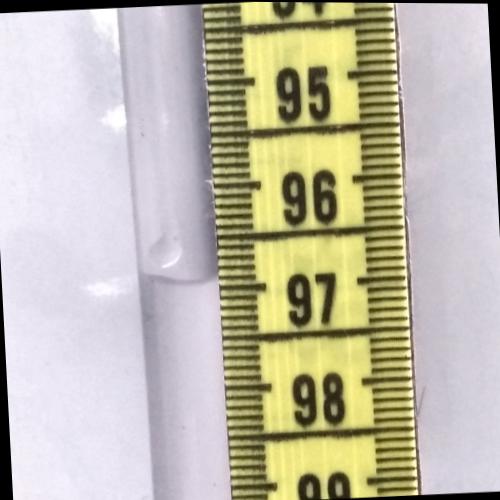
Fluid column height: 96.9 cm